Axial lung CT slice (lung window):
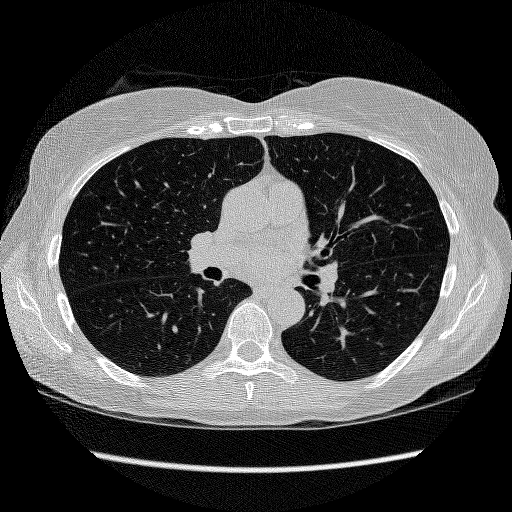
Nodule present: no